Question: Please suggest the jQuery plugin for showing the validation errors in-place, much like on MobileMe:

What I is fully blown validation plugin (jQuery.validation and similar).
What I do want is:
- - - - 'span'-
Thanks.
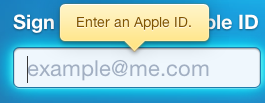
Answer: How about this one: <URL>